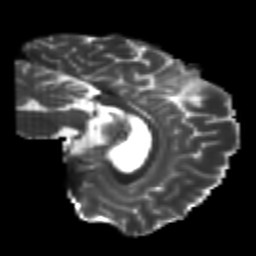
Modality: T2w
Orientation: sagittal
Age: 24
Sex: male
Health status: healthy
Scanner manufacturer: philips
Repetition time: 7.476 s
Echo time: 0.08753 s